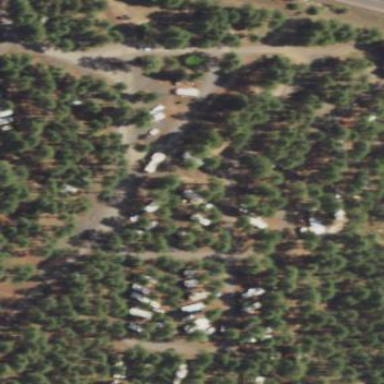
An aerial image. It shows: Commercial caravan site with tents.